Question: I'm trying to go over a column that has some random dates and find todays date then save that row in a variable. I honestly wrote the code to do that, but for some reason its not working with which I don't know why.
This is my code.
'''
const ss = SpreadsheetApp.openByUrl(THIS).getSheetByName("Daily PO Dashboard");
let birthday = new Date(2022, 1, 21,3,00,00)
for(var row=0; row<data.length; row++){
if(data[row][16]==birthday){
Logger.log(" I'm in!")
ss.getRange('B3:AA').setValue(data[row]);
}
}
var checkBox = ss.getRange('A3:A').insertCheckboxes();
'''
I also tried to set the birthday as
'''
var birthday = new Date();
'''
but nothing is working with me.
This is what I'm comparing with.
[
Note: it never goes in the if statement
this is data[row][16] when I logger.log it.
<URL>
Note: there are more but they are all either dates or null
Also I logger.log(typeof data[row][17]), and i got a string.
<URL>
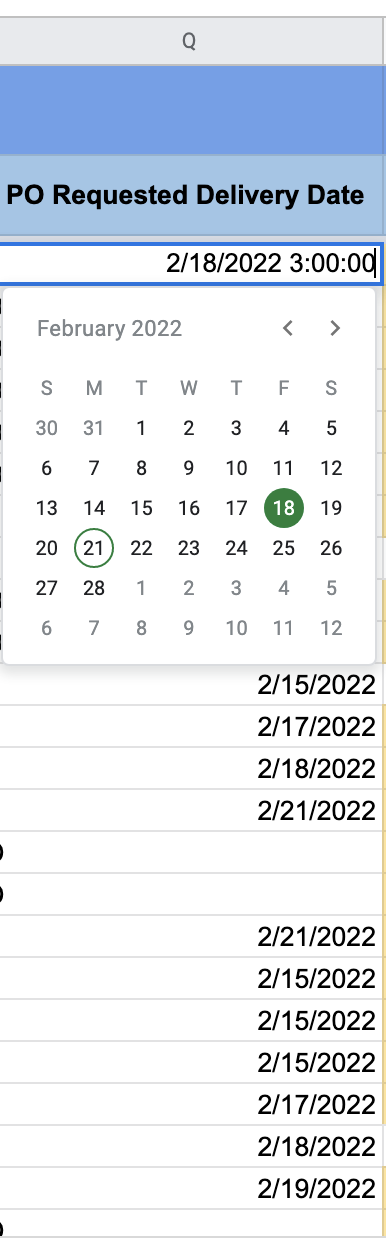
Answer: Using strings and Utilities.formatDate() seems kind of brute force to me. If I have to compare dates I remove the time and then use valueOf() to compare dates.
'''
function dummy() {
try {
var d1 = new Date();
Utilities.sleep(100);
var d2 = new Date();
console.log(d1);
console.log(d2); // Notice in console log they look alike but are different by 100 msec.
console.log( d1.valueOf() === d2.valueOf() );
function removeTime(date) {
return new Date(date.getFullYear(),date.getMonth(),date.getDate());
}
d1 = removeTime(d1);
d2 = removeTime(d2);
console.log(d1);
console.log(d2);
console.log( d1.valueOf() === d2.valueOf() );
}
catch(err) {
console.log(err);
}
}
2:46:07 PM Notice Execution started
2:46:07 PM Info Mon Feb 21 2022 17:46:07 GMT-0500 (Eastern Standard Time)
2:46:07 PM Info Mon Feb 21 2022 17:46:07 GMT-0500 (Eastern Standard Time)
2:46:07 PM Info false
2:46:07 PM Info Mon Feb 21 2022 00:00:00 GMT-0500 (Eastern Standard Time)
2:46:07 PM Info Mon Feb 21 2022 00:00:00 GMT-0500 (Eastern Standard Time)
2:46:07 PM Info true
2:46:07 PM Notice Execution completed
'''